Current action and preconditions to check: path_clear

Your task: For each precondition in the list above, predict whether it will hold at this action.

Consider the current scene as observed from the mobile robot's camera, and analyze the predicted future states of all dynamic agents (e.g., people, animals, vehicles, or any moving entities) within the NEXT SECOND.

IMPORTANT: Only answer "very likely" if you are absolutely certain—based on strong, clear evidence—that a dynamic agent will violate the precondition in the predicted future state. Do NOT answer "very likely" for unlikely, ambiguous, or low-probability risks.

Ask yourself for each precondition: Is there a high probability, with clear and convincing evidence, that the predicted future states of any dynamic agent will interfere with the predicted future state of the currently executing action within the NEXT SECOND, causing that precondition to fail?

Assess the risk level based on these predictions. Use "likely" or "very likely" if motions create a clear risk of interference.

Use "neutral" or "improbable" if agents are nearby but their predicted paths are clearly diverging or non-conflicting.

Failure Risk Categories: "very improbable", "improbable", "neutral", "likely", "very likely"

Answer Format: Output ONLY the probability_of_failure value from these categories: "very improbable", "improbable", "neutral", "likely", "very likely"

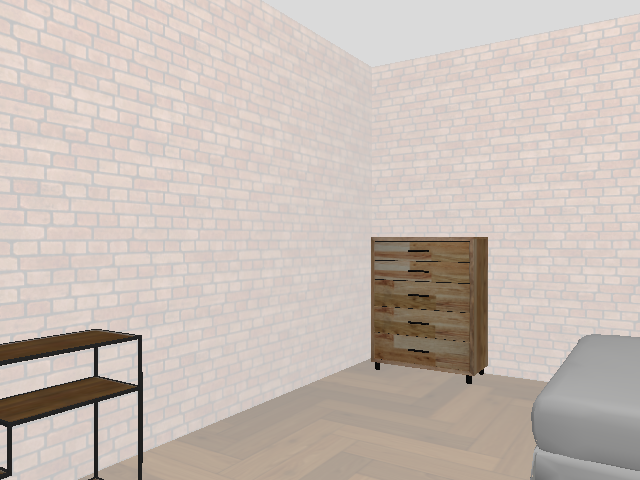

Answer: very improbable